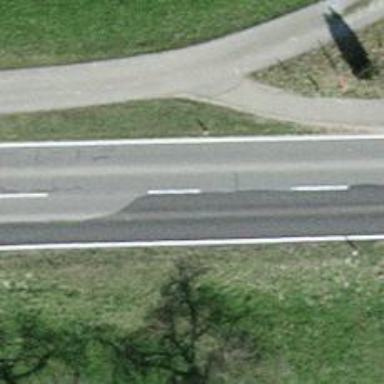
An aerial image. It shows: Secondary road with asphalt surface.